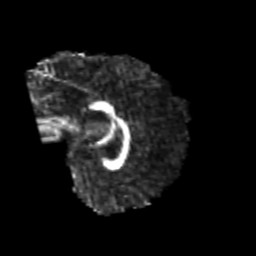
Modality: FA
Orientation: sagittal
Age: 26
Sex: female
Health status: healthy
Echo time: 0.074 s